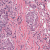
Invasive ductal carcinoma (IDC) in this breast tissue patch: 1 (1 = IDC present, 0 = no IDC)